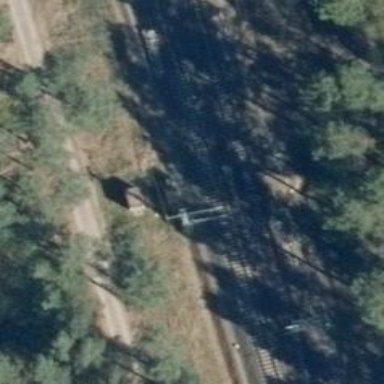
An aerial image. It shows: Railway track with contact lines for electrification.